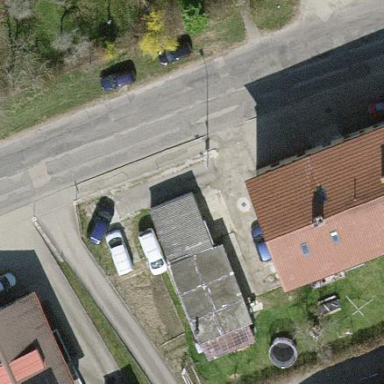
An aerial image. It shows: Group of garages.